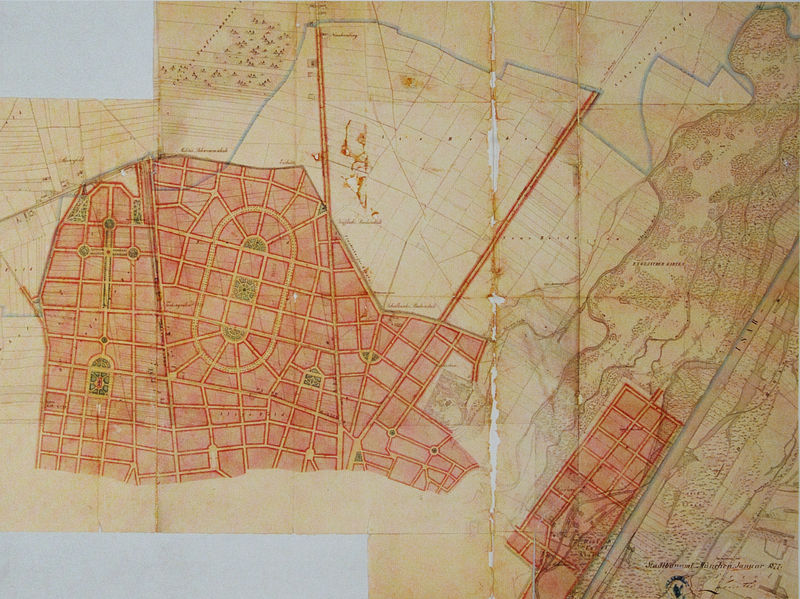
Titel: Planung Schwabings
Künstler: Arnold von Zenetti
Standort: München
Institution: Referat für Stadtplanung und Bauordnung
Schlagwörter: blau, meer, wasser, bäume, fluss, gelb, grün, landschaft, ocker, stadt, ausschnitt, braun, bunt, grau, skizze, strasse, zeichnung, anlage, haus, park, rot, schloss, weg, wiese, fächer, alt, architektur, falten, zerrissen, bach, feld, felder, häuser, hügel, norden, kanal, kirche, wege, wiesen, land, rosa, wald, kreis, oval, rund, garten, schrift, papier, ansicht, berge, risse, dorf, mauer, gelände, grafik, graphik, vergilbt, grenze, linien, platz, sepia, symmetrie, gerade, striche, aufsicht, foto, straßen, bayern, kreuz, münchen, linie, flug, ideal, wälder, bleistift, entwurf, pergament, römer, geometrisch, karte, alleen, mauern, isar, konstruktion, beet, beete, auen, plan, gärten, achse, achsen, landkarte, quadrat, zwichnung, raster, flüsse, grundriss, buntstift, zeichung, stadion, planung, plätze, stadtplan, kreuzform, stadtviertel, stadtplanung, bebauungsplan, gemarkung, grenzen, kartographie, stadtkarte, urbanistik, rennbahn, kreisverkehr, luftansicht, stadtteil, viertel, grünanlagen, faltung, zerknittert, planquadrat, idealplan, stad, verzeichnis, bath, zerrisen, gelbstichig, barocke stadt, barockstadt, flurgrenzen, flussbild, gebiet, mannheim, obersicht, parks, schachbrettartig, stadtstruktur, strassenplan, strassenplanung, scan, höhenlinien, grene, vogel pespektive, ausfallstraße